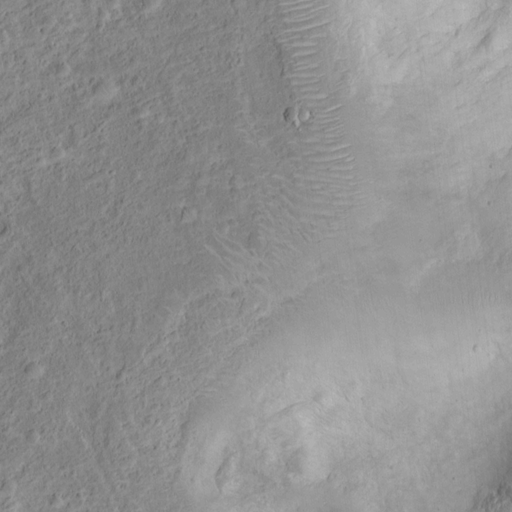
Objects detected: cone